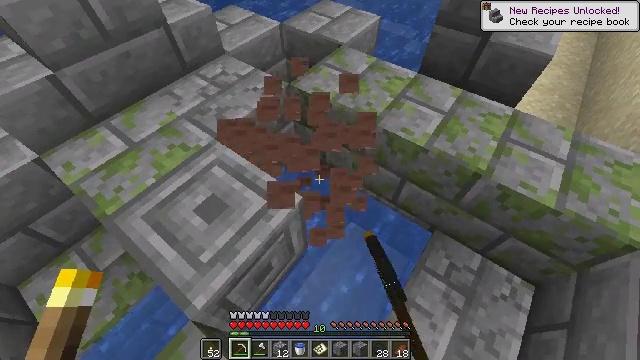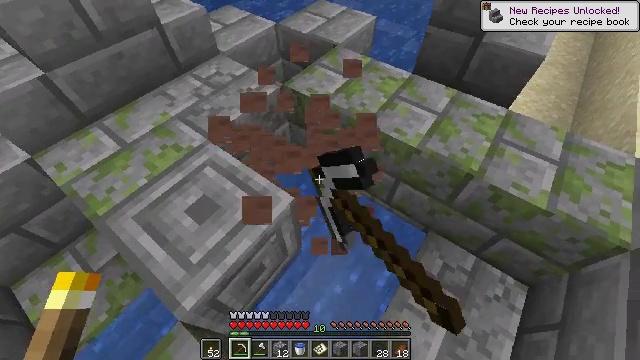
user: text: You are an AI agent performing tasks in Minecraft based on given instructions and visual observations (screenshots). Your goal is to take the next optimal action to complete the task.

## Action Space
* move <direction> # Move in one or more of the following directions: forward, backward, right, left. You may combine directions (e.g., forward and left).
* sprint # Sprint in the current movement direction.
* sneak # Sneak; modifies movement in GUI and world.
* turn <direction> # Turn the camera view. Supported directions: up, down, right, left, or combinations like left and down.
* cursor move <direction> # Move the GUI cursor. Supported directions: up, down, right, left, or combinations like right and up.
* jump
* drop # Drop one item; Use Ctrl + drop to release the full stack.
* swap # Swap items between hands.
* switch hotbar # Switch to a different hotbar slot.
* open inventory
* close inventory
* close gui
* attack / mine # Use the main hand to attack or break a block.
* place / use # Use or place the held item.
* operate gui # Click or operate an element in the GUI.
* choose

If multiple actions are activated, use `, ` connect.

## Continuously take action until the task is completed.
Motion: motion action
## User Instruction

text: Collect polished granite for building.
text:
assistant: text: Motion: move right, attack / mine
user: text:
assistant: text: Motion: attack / mine